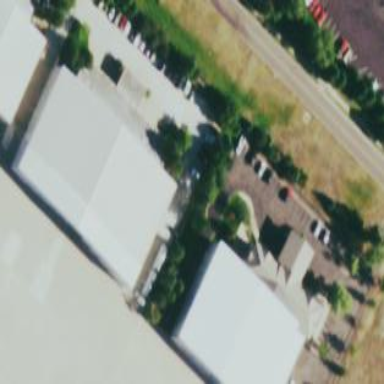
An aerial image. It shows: Hangar building.